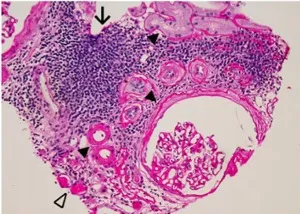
200x magnification right ] furtherly illustrating glomerular sclerosis (o), glomerular capsule and basement membranes thickening (*), plus a number of intratubular hyaline casts ( ) deeper into the medullary part of nephrons (the so-called tubular <<thyroidisation>> phenomenon).
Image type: pathology (h&e)